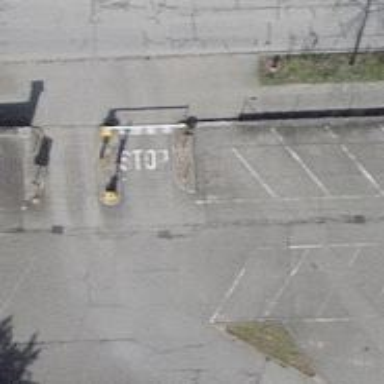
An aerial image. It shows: Lift gate barrier.